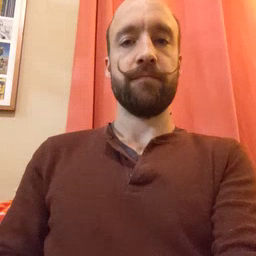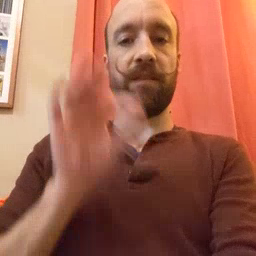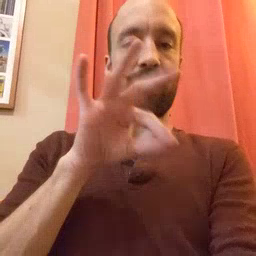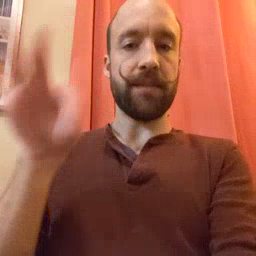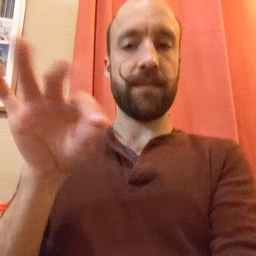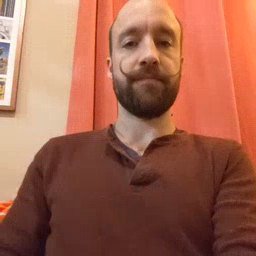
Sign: frenchfries